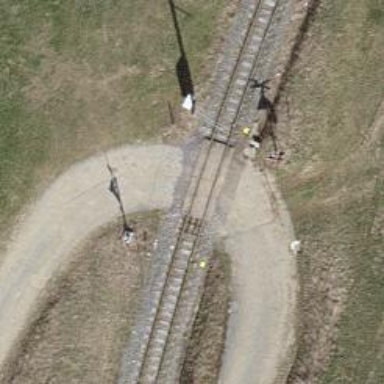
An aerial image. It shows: Level crossing along the railway.